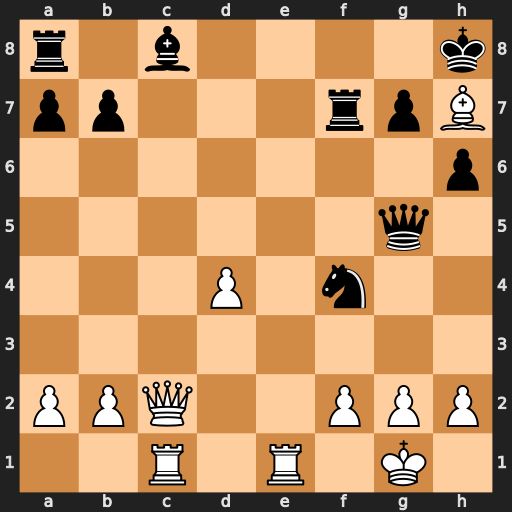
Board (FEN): r1b4k/pp3rpB/7p/6q1/3P1n2/8/PPQ2PPP/2R1R1K1
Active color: w
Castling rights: -
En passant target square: -
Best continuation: Re8+ Rf8 Rxf8#